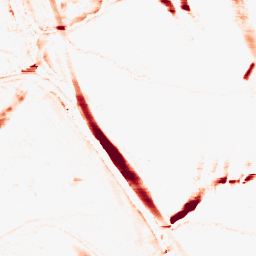
Category: morphological
Decomposition family: morphological_rect
Decomposition parameters: operation: opening
width: 20
height: 5
Upsampling method: sinc_hamming
Upsampling parameters: scale: 2
kernel_size: 8
Upsampling scale: 2